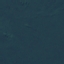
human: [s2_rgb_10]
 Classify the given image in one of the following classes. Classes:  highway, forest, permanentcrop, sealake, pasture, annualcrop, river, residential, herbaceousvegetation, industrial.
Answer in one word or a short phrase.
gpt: Forest